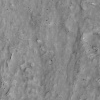
Atmospheric dust classification: not_dusty